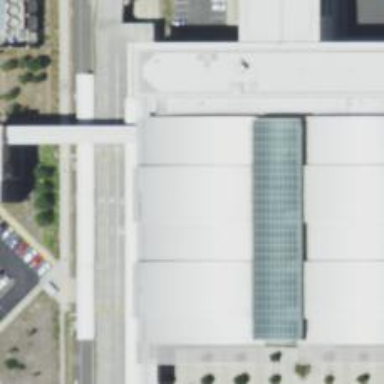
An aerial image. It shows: Information terminal.